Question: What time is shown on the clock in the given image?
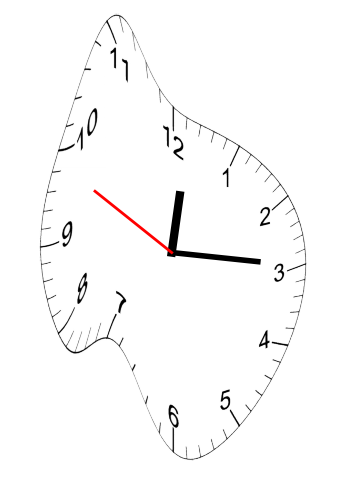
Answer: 12:14:49